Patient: sex M, age 94
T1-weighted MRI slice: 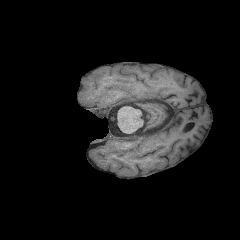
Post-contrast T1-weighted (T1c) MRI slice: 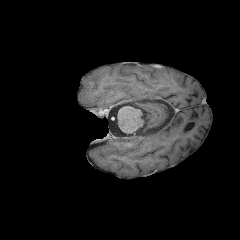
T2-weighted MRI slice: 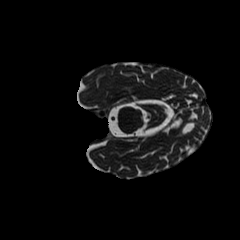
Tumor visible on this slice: no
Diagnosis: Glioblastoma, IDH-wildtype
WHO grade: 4